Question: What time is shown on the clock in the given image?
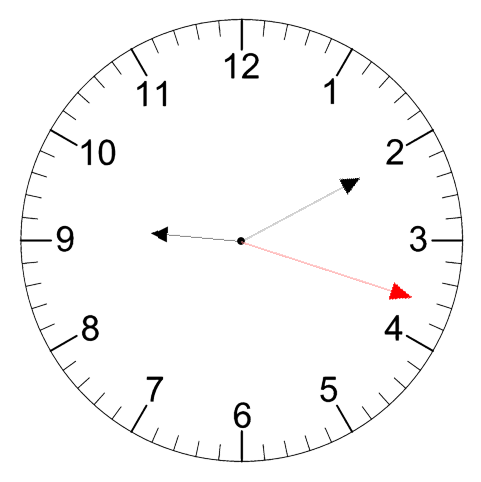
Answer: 09:10:18